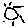
Label: sun